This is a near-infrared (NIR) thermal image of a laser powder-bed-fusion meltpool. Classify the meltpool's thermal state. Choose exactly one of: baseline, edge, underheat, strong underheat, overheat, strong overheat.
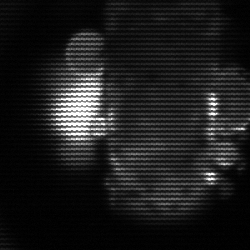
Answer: strong underheat